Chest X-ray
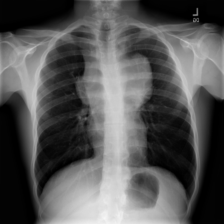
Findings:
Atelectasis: negative
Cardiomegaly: negative
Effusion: negative
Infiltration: positive
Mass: negative
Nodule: negative
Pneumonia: negative
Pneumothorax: negative
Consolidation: negative
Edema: negative
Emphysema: negative
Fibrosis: negative
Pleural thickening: negative
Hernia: negative